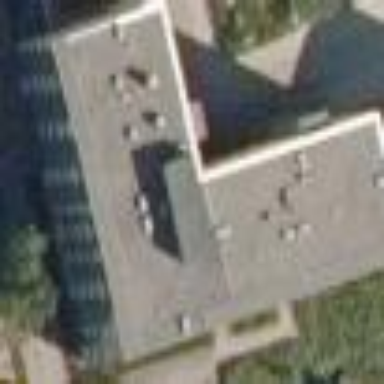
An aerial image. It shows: Apartments building with tar paper roof.